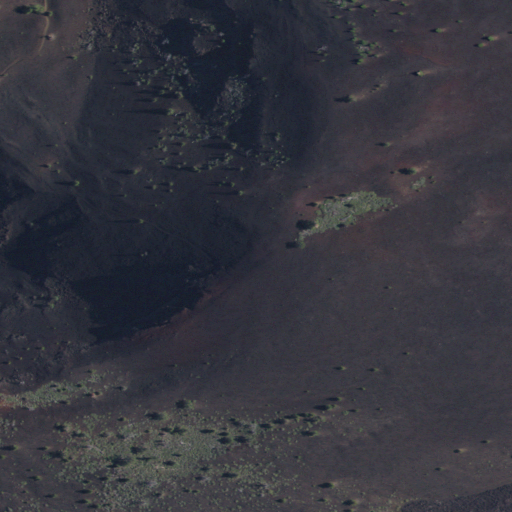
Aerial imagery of crater(s) in Idaho named North Crater containing shrub, evergreen forest, barren land, open development, and low intensity development